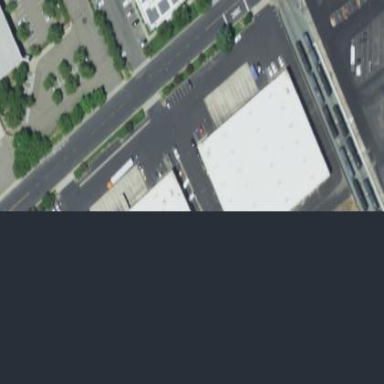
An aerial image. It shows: Industrial building.